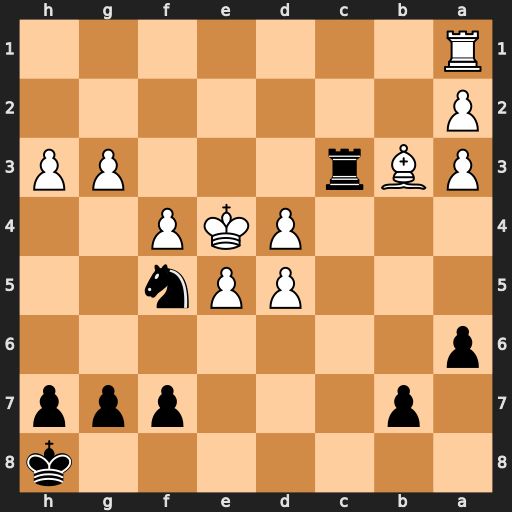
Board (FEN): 7k/1p3ppp/p7/3PPn2/3PKP2/PBr3PP/P7/R7
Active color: b
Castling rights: -
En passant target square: -
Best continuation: Nxg3#